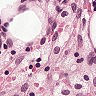
Metastatic tissue present: no